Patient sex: F
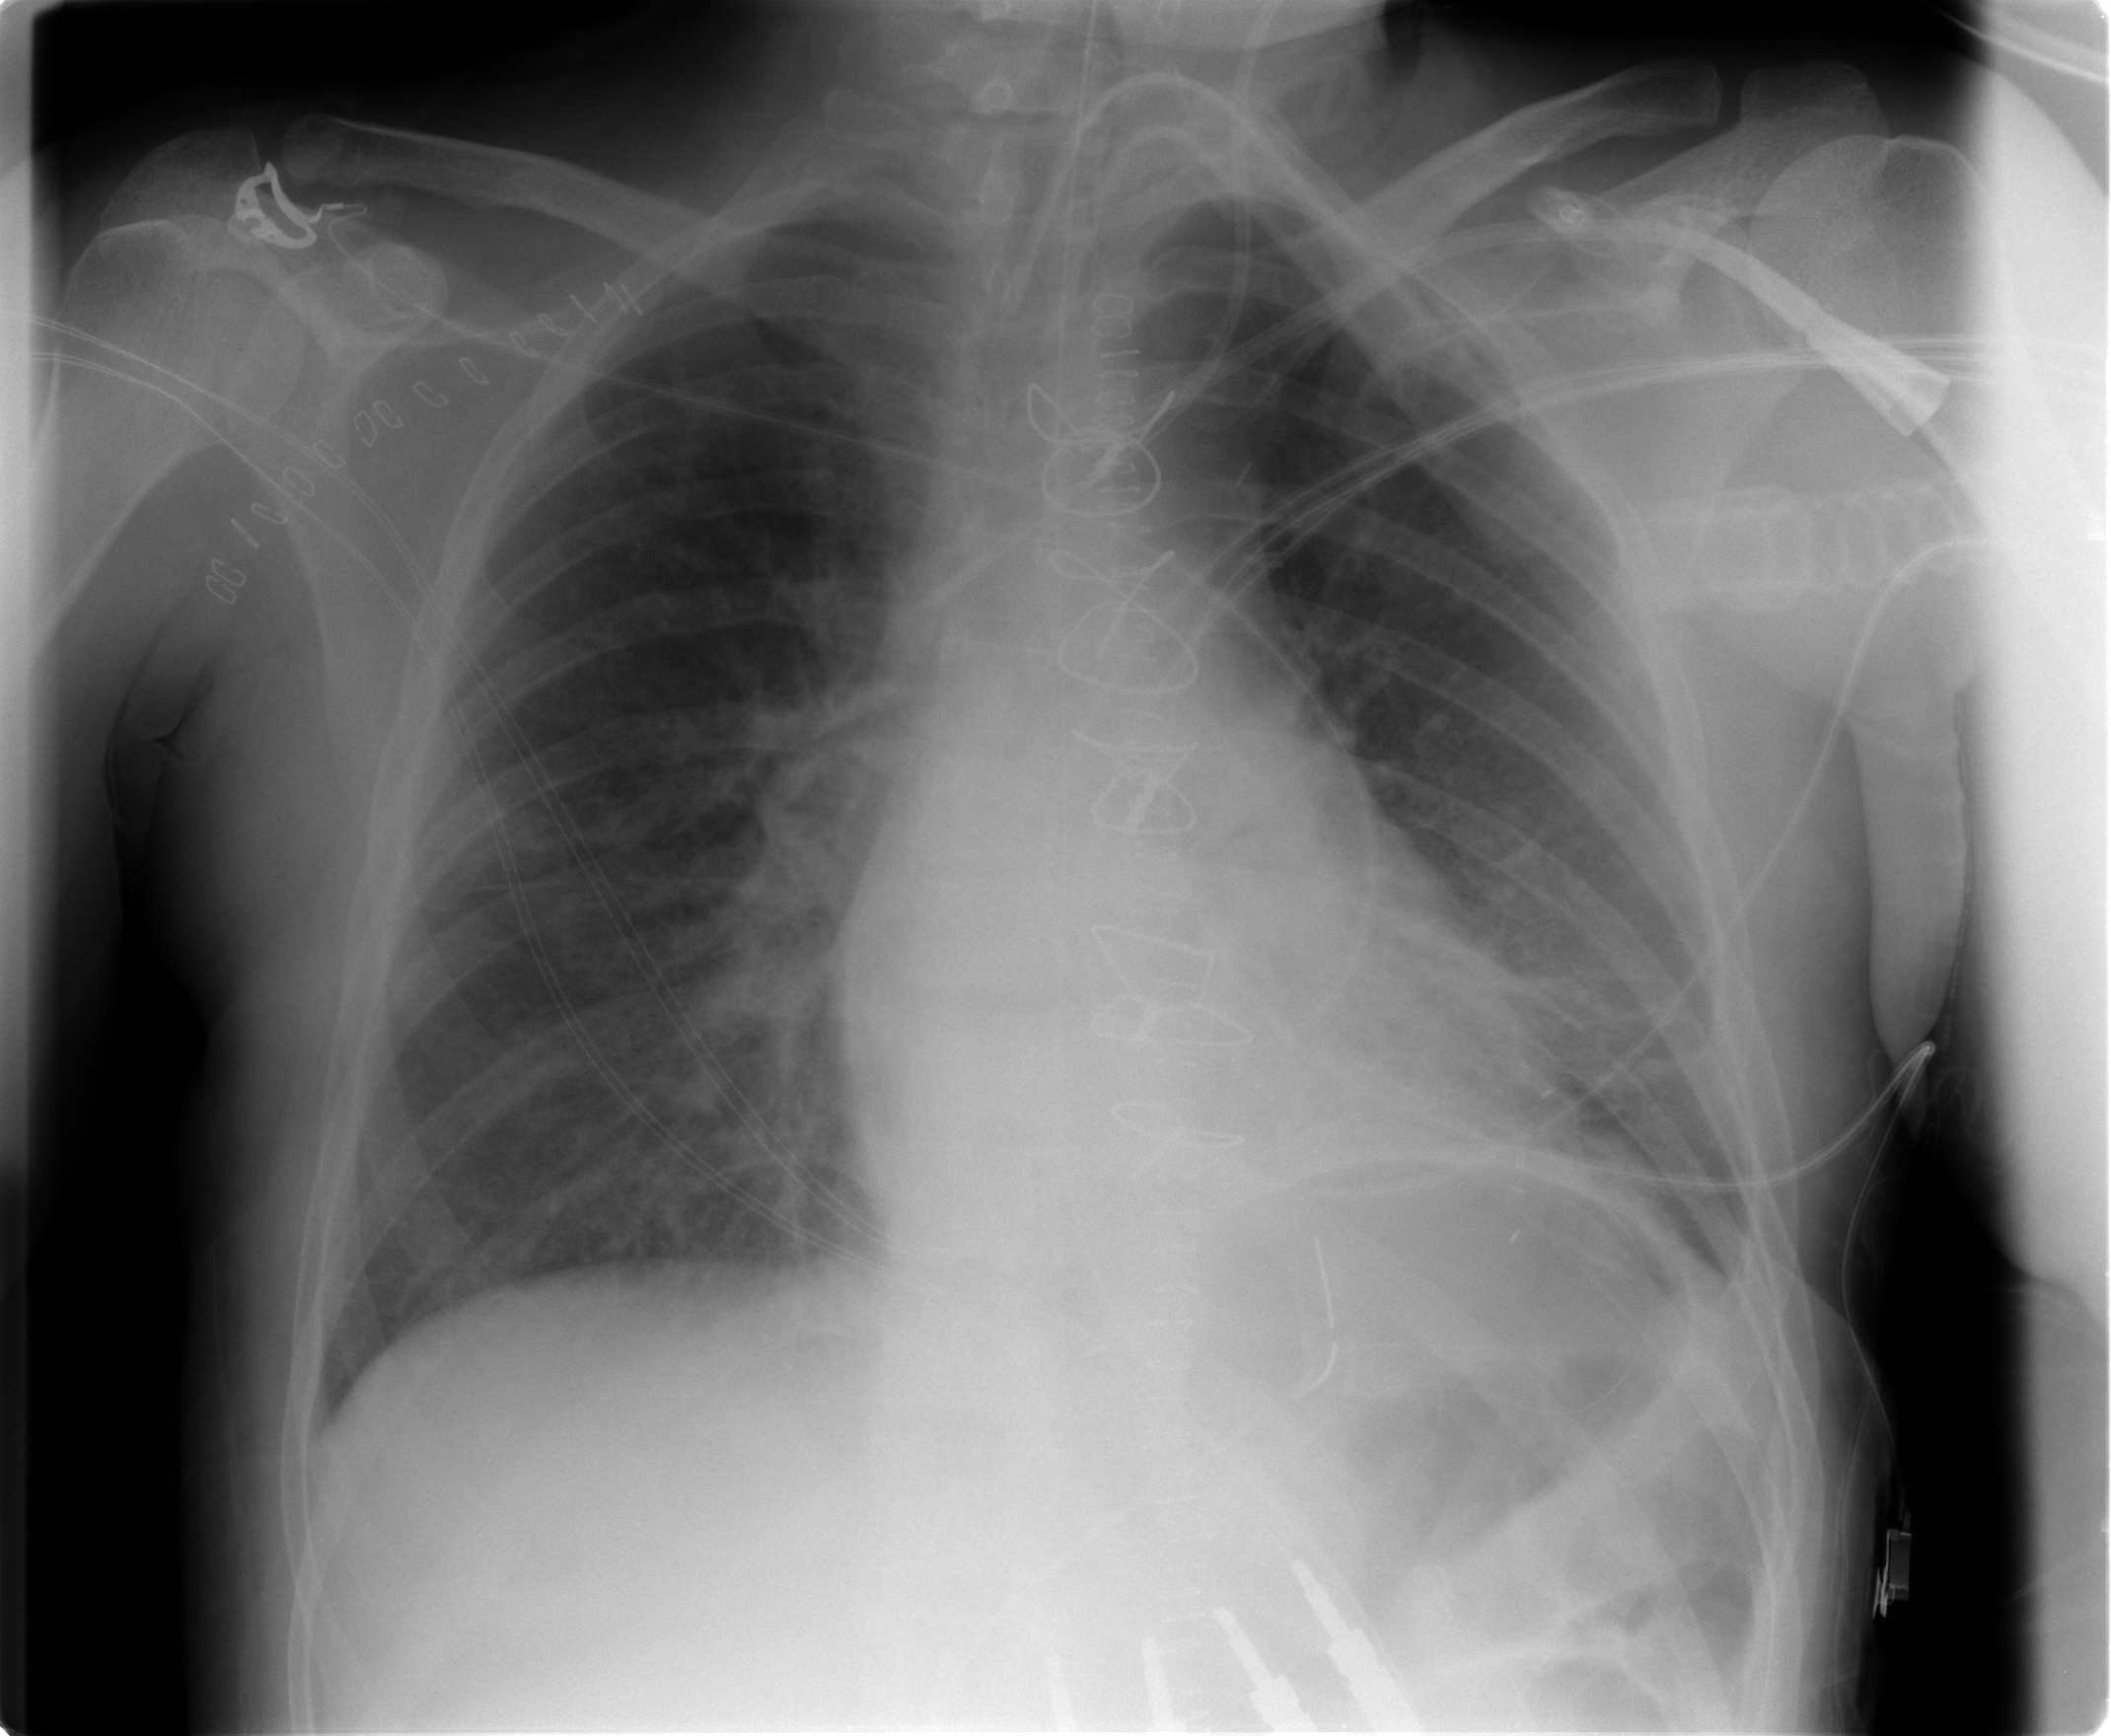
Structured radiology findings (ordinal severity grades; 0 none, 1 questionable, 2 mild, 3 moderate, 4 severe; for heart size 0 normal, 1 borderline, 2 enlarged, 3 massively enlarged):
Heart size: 0
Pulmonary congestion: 2
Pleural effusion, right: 0
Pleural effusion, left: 2
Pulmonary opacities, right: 0
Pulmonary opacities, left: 0
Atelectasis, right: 0
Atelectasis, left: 2